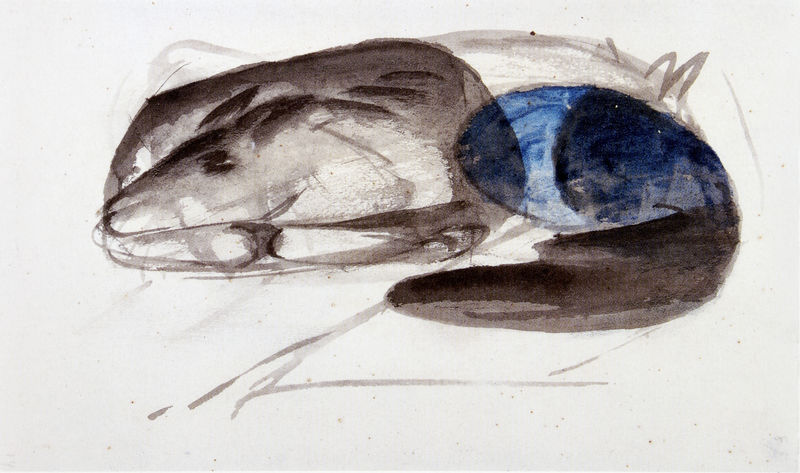
Titel: Zwei kauernde Rehe
Künstler: Franz Marc
Standort: Ahlen
Institution: Fritz-Winter-Haus
Schlagwörter: blau, kopf, schatten, schlaf, wasser, weiß, aquarell, braun, grau, ohr, schwarz, skizze, zeichnung, hund, tier, tiere, expressionismus, malerei, augen, natur, auge, ohren, pferd, fell, schnell, schwanz, schwung, ruhe, liegen, schlafend, studie, moderne, abstrakt, modern, farbe, grafik, wasserfarbe, linien, auquarell, wild, pfoten, liegend, striche, fleisch, tusche, wasserfarben, mond, übergang, acryl, form, bleistift, entwurf, pinselstrich, pfote, zacken, fisch, fuchs, läufe, reh, rehe, schnauze, expressiv, postkarte, fließen, unfertig, aufnahme, blauer reiter, lurch, frosch, kröte, moderne kunst, gouache, ruhend, franz marc, marc, flüchtig, schlafender reh, skizze franz marc, tierform, amphibie, reptiel, zeichnunng, blauer frosch, skizenhaft